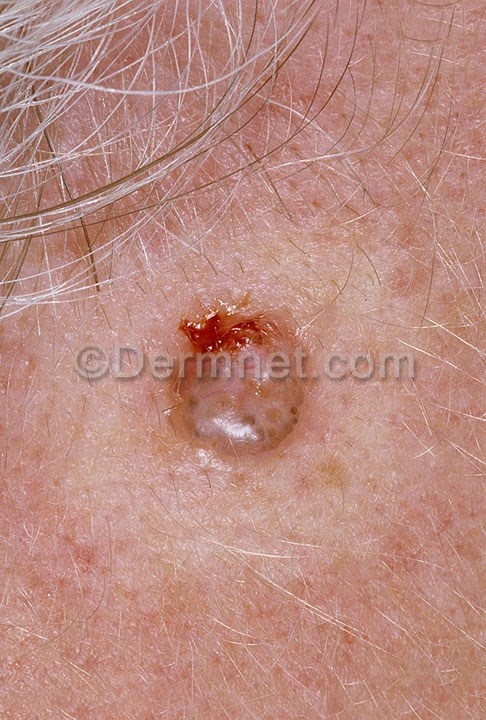
Disease: Actinic Keratosis Basal Cell Carcinoma and other Malignant Lesions